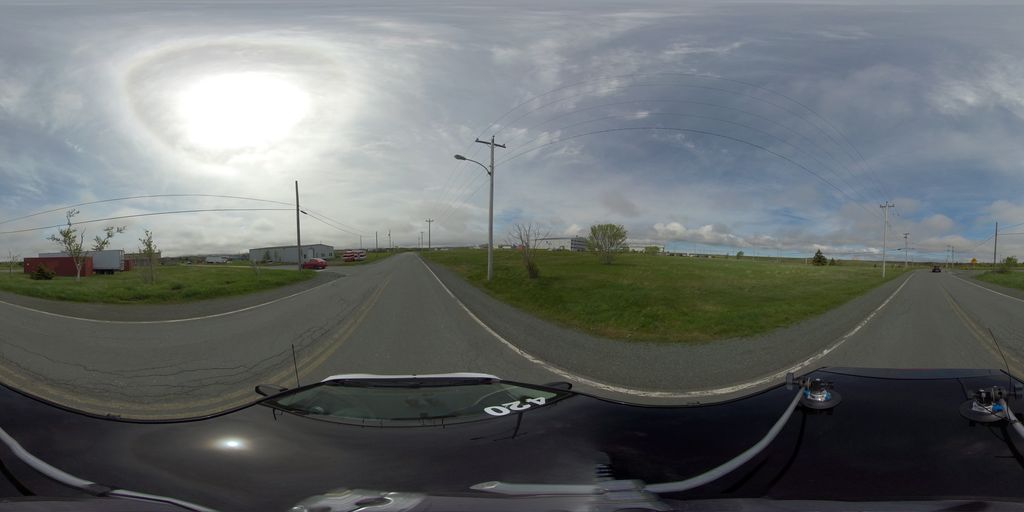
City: st_johns